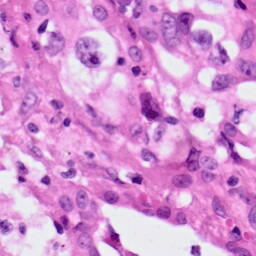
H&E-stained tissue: Lung